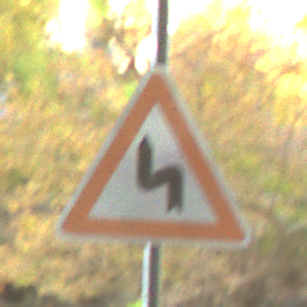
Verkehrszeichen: DoppelkurveZunaechstLinks
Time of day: Midday
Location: Outdoor (Urban)
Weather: Clear
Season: NotSpecified
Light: Natural